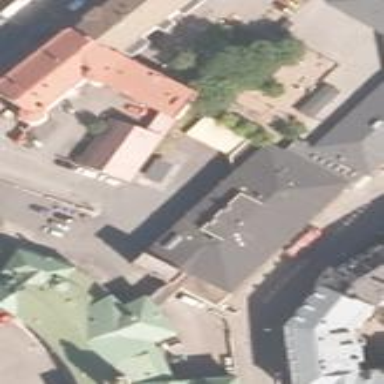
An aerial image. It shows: Building that is place of worship.